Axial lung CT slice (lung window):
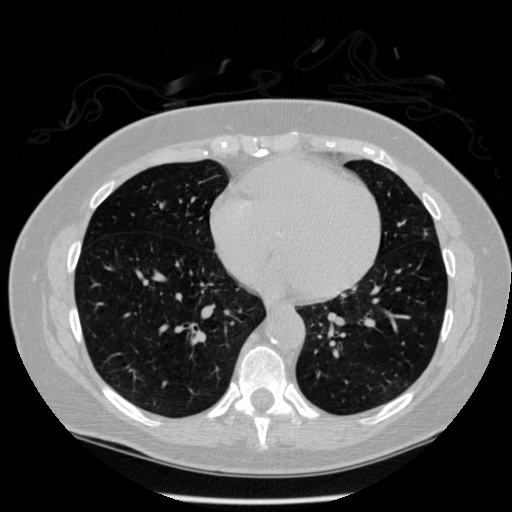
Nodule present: no